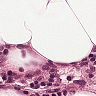
Metastatic tissue present: no